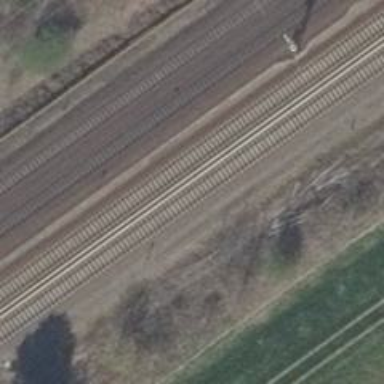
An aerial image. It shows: Railway milestone.